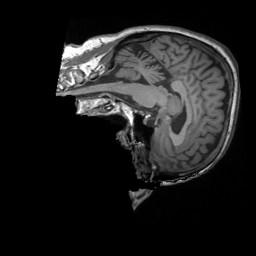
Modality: T1w
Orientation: sagittal
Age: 61
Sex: female
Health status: ill
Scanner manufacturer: siemens
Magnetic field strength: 3 T
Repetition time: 1.9 s
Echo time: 0.00247 s